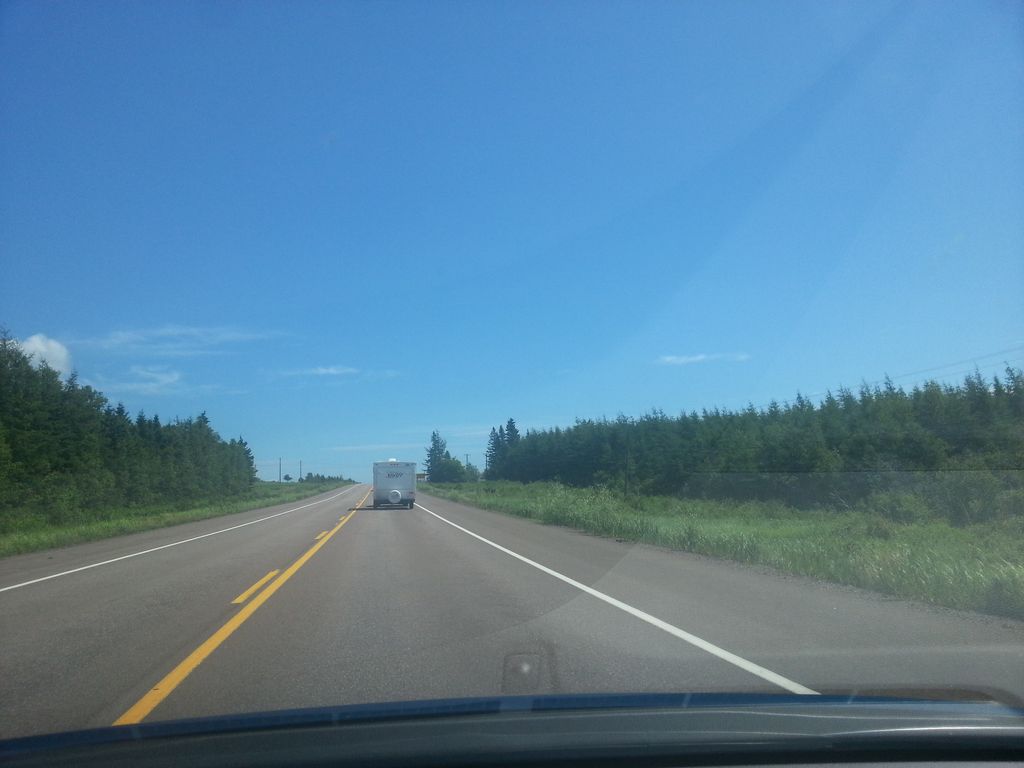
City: charlottetown